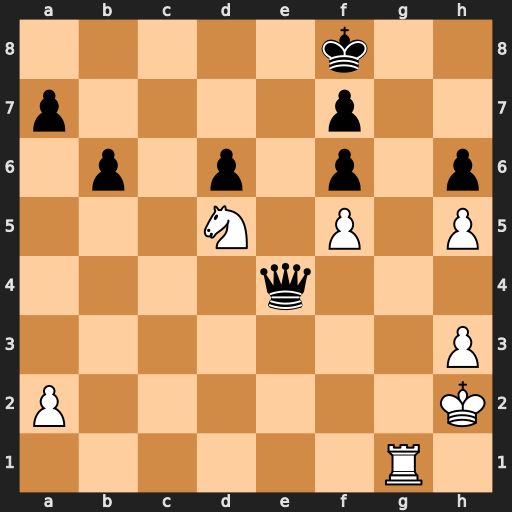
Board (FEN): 5k2/p4p2/1p1p1p1p/3N1P1P/4q3/7P/P6K/6R1
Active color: w
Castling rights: -
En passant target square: -
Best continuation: Rg8+ Kxg8 Nxf6+ Kf8 Nxe4